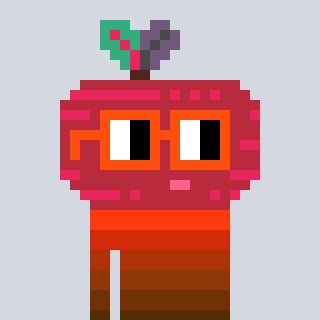
a pixel art character with square orange glasses, a beet-shaped head and a magenta-colored body on a cool background